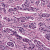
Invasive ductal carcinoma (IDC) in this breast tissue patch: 1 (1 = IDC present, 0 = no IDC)